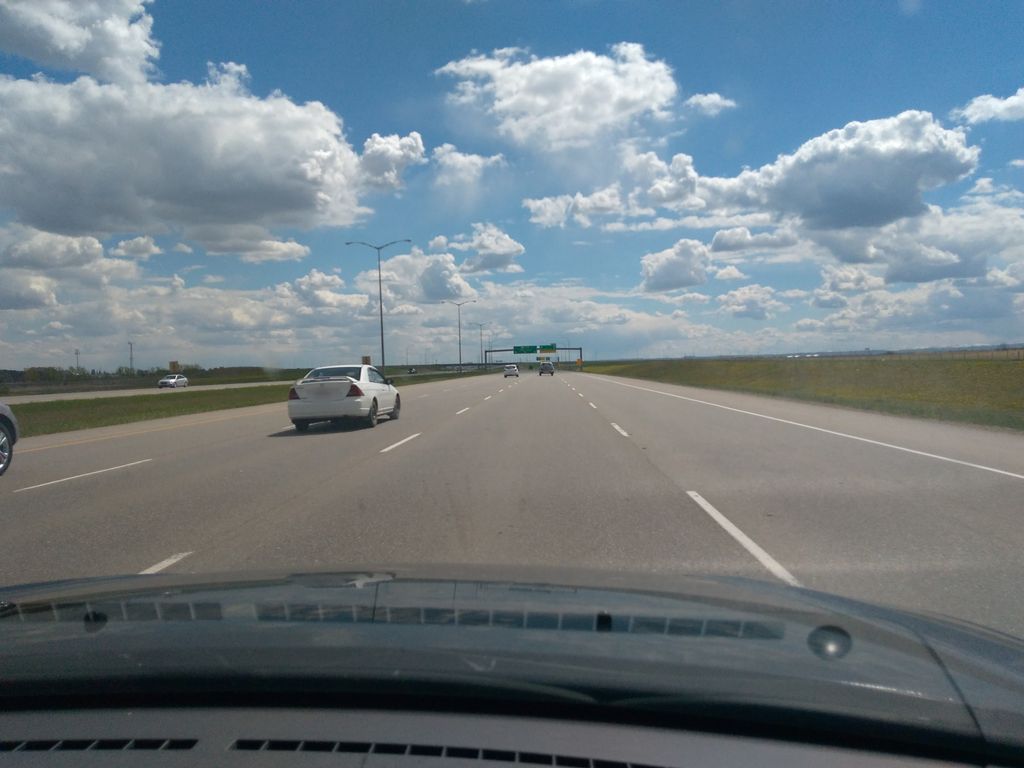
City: calgary